Field crop: maize
Growth stage: 2
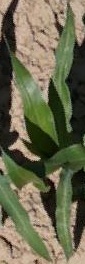
Species: maize